Field crop: tomato
Growth stage: 1
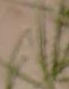
Species: cyperus